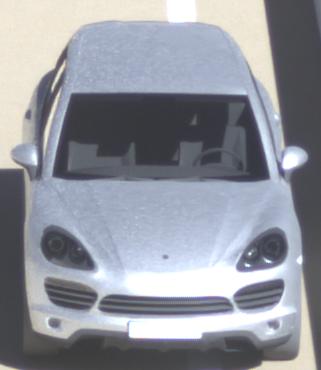
Make: Porsche
Model: Cayenne
Detailed model: Cayenne (958)
Model produced from: 2010/05
Model produced until: 2014/07
Doors: 5
Color: white
Road condition: dry road
Daytime: morning or afternoon
Contrast: high contrast